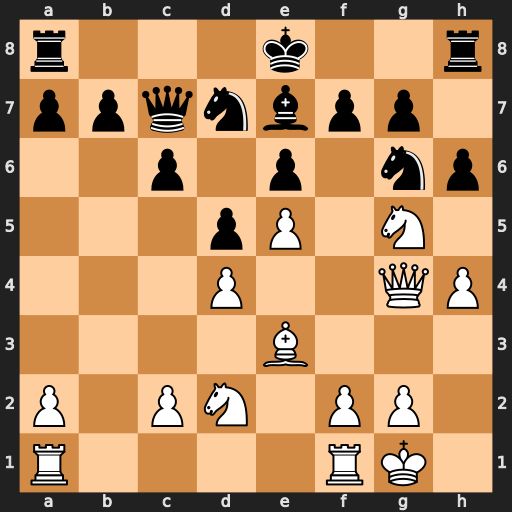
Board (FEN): r3k2r/ppqnbpp1/2p1p1np/3pP1N1/3P2QP/4B3/P1PN1PP1/R4RK1
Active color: w
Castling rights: kq
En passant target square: -
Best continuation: Nxe6 fxe6 Qxg6+